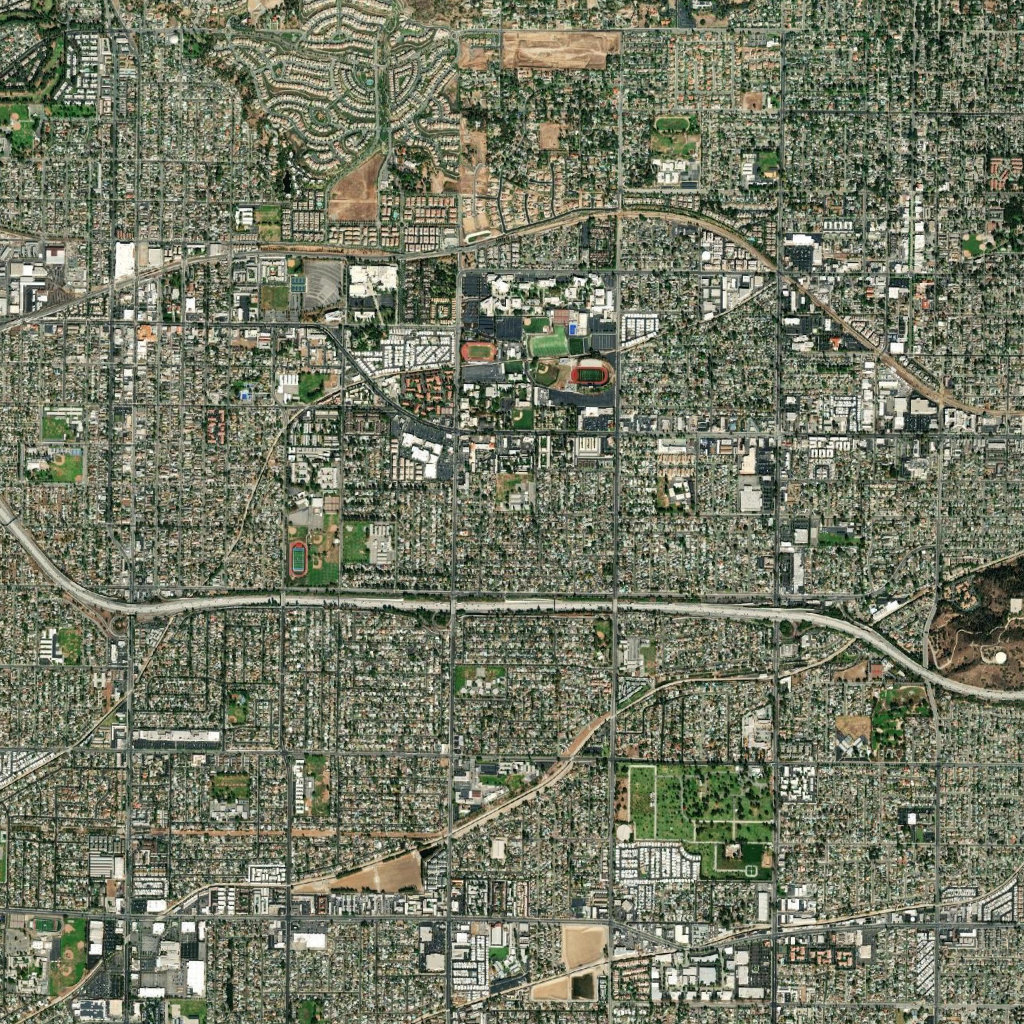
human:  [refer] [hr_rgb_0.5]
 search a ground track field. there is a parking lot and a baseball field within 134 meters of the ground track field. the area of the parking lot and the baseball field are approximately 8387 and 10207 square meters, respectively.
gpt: <box>[[28, 52, 29, 56, 0]]</box>

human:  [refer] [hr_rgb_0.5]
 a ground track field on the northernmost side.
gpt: <box>[[63, 11, 67, 12, 0]]</box>